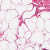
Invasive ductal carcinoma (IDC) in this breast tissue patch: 0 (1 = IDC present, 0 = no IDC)